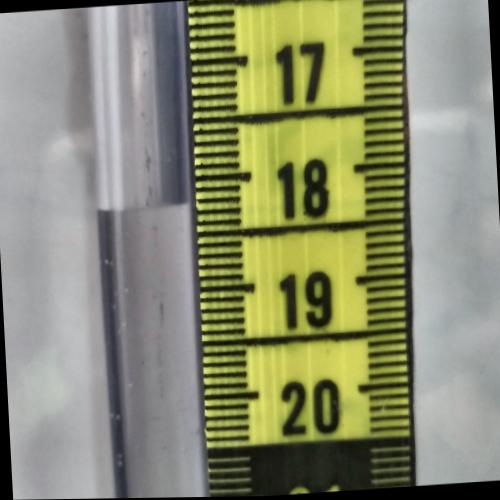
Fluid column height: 18.2 cm